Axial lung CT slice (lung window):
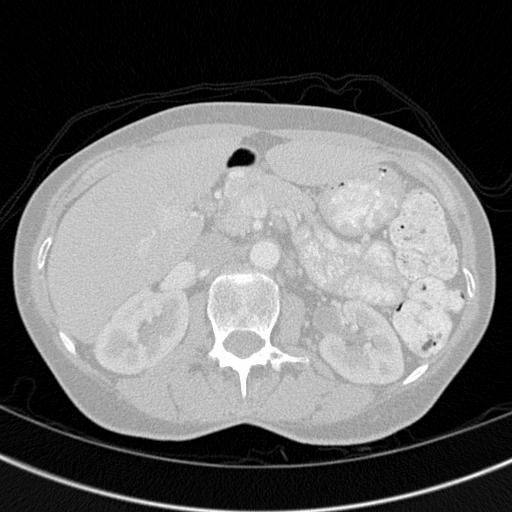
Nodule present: no